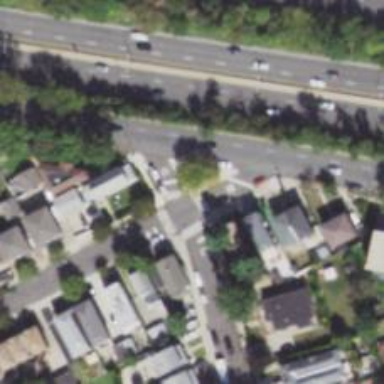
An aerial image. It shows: Footway along the road.